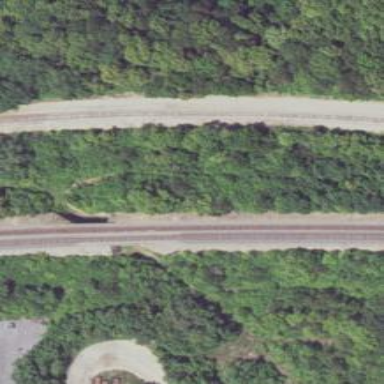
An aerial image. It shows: Abandoned spur railway.